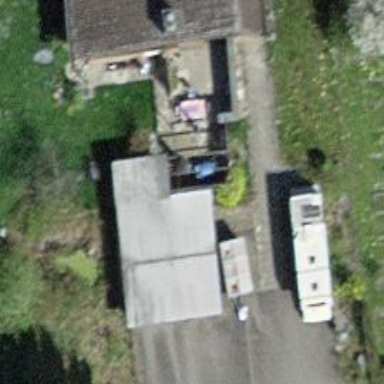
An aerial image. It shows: Carport structure.